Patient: sex M, age 60
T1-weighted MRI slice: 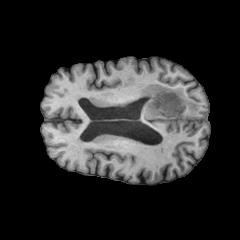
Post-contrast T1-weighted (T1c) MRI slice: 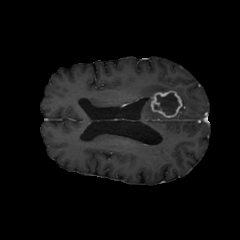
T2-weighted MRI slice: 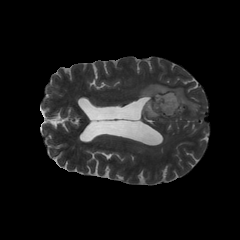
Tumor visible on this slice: yes
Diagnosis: Glioblastoma, IDH-wildtype
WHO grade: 4